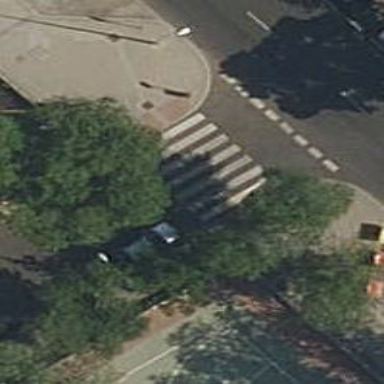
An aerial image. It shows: Marked road crossing with visible crossing markings.